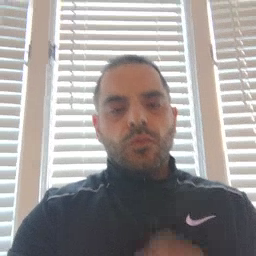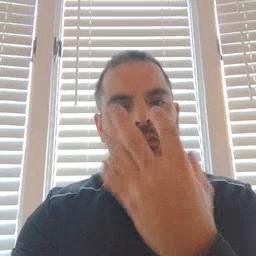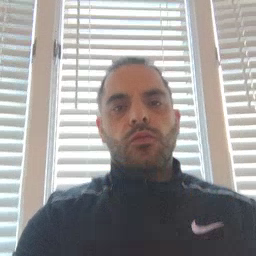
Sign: blow